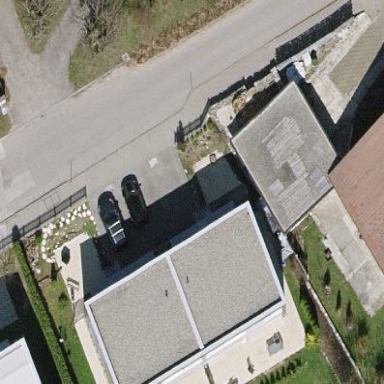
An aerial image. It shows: Semidetached house with flat roof.